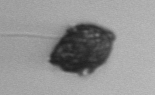
Label: Kryptoperidinium_triquetrum